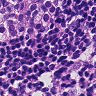
Metastatic tissue present: yes